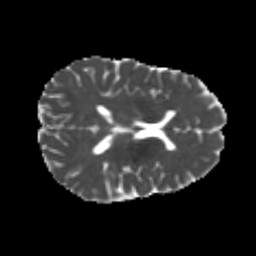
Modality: MD
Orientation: axial
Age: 22
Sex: male
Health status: healthy
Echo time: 0.074 s